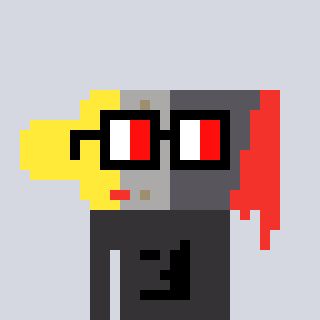
a pixel art character with square glasses with black frames and red eyes, a paintbrush-shaped head and a grayscale-colored body on a cool background